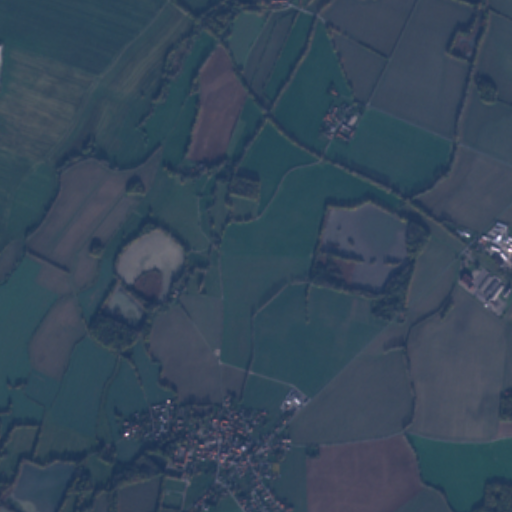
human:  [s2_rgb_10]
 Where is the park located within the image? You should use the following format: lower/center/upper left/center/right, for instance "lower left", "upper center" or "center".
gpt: The park is located in the lower left of the image.
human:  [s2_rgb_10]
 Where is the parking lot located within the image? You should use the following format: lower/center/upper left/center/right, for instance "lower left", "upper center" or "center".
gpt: The parking lot is located in the lower center of the image.
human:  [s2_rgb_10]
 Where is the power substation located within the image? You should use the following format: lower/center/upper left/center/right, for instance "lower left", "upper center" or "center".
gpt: The power substation is located in the lower center of the image.
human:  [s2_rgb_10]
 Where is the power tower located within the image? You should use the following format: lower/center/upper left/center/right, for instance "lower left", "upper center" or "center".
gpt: There is no power tower in the image.